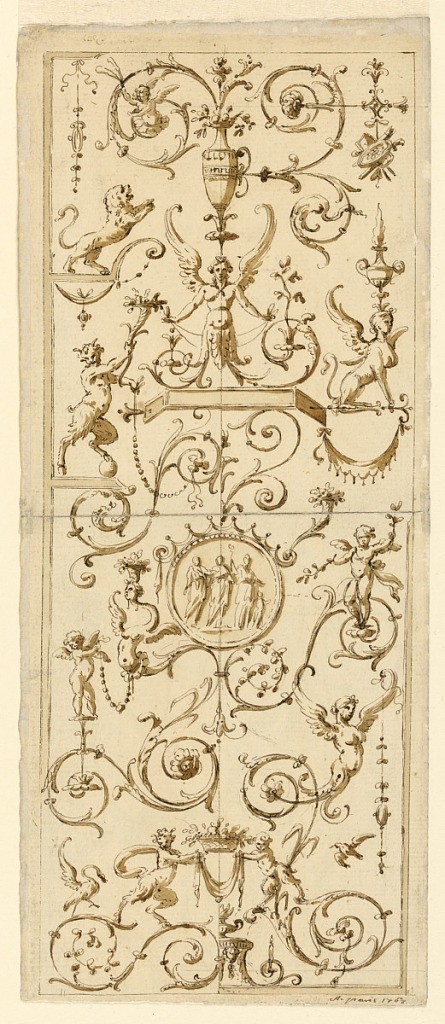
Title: Design for a Painted Panel
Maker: Jean-Guillaume Moitte, French, 1746–1810
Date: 1763
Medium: Pen and Chinese ink, sepia on paper
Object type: Drawing
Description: The candelabrum schemes have details with different alternative suggestions. This includes satyr children hold a fruit bowl; center: circular medallion with four figures, one being a child; top: winged female half-figure under a vase of flowers.